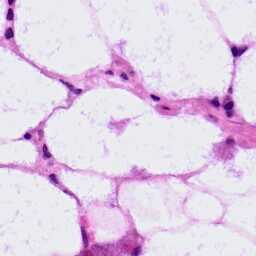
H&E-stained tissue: LymphNode